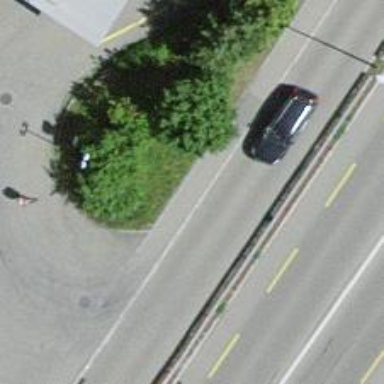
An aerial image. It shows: Sidewalk.